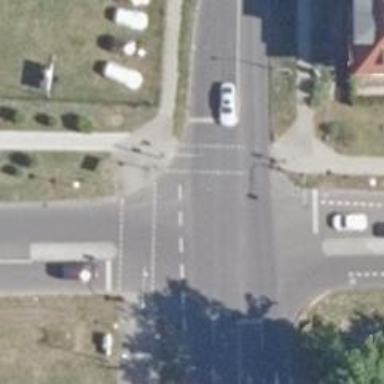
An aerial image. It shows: Road with traffic signals.